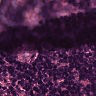
Metastatic tissue present: no